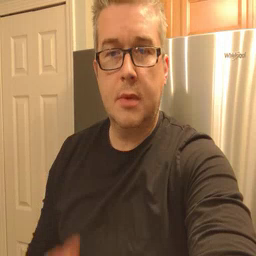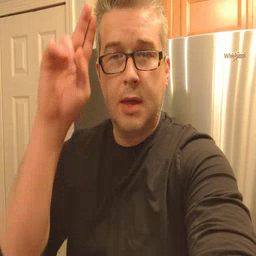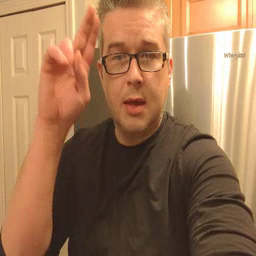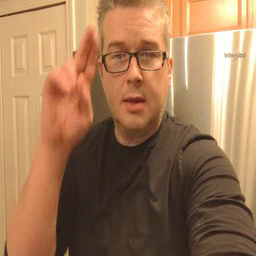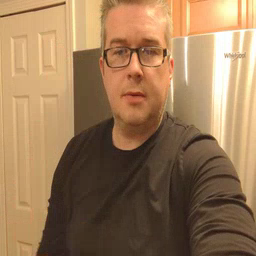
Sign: uncle